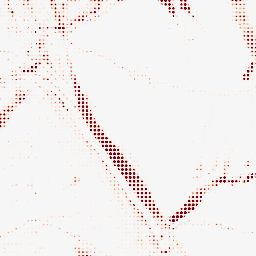
Category: morphological
Decomposition family: morphological_rect
Decomposition parameters: operation: opening
width: 20
height: 5
Upsampling method: sinc_blackman
Upsampling parameters: scale: 8
kernel_size: 4
Upsampling scale: 8